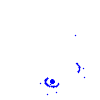
Particle: electron